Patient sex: M
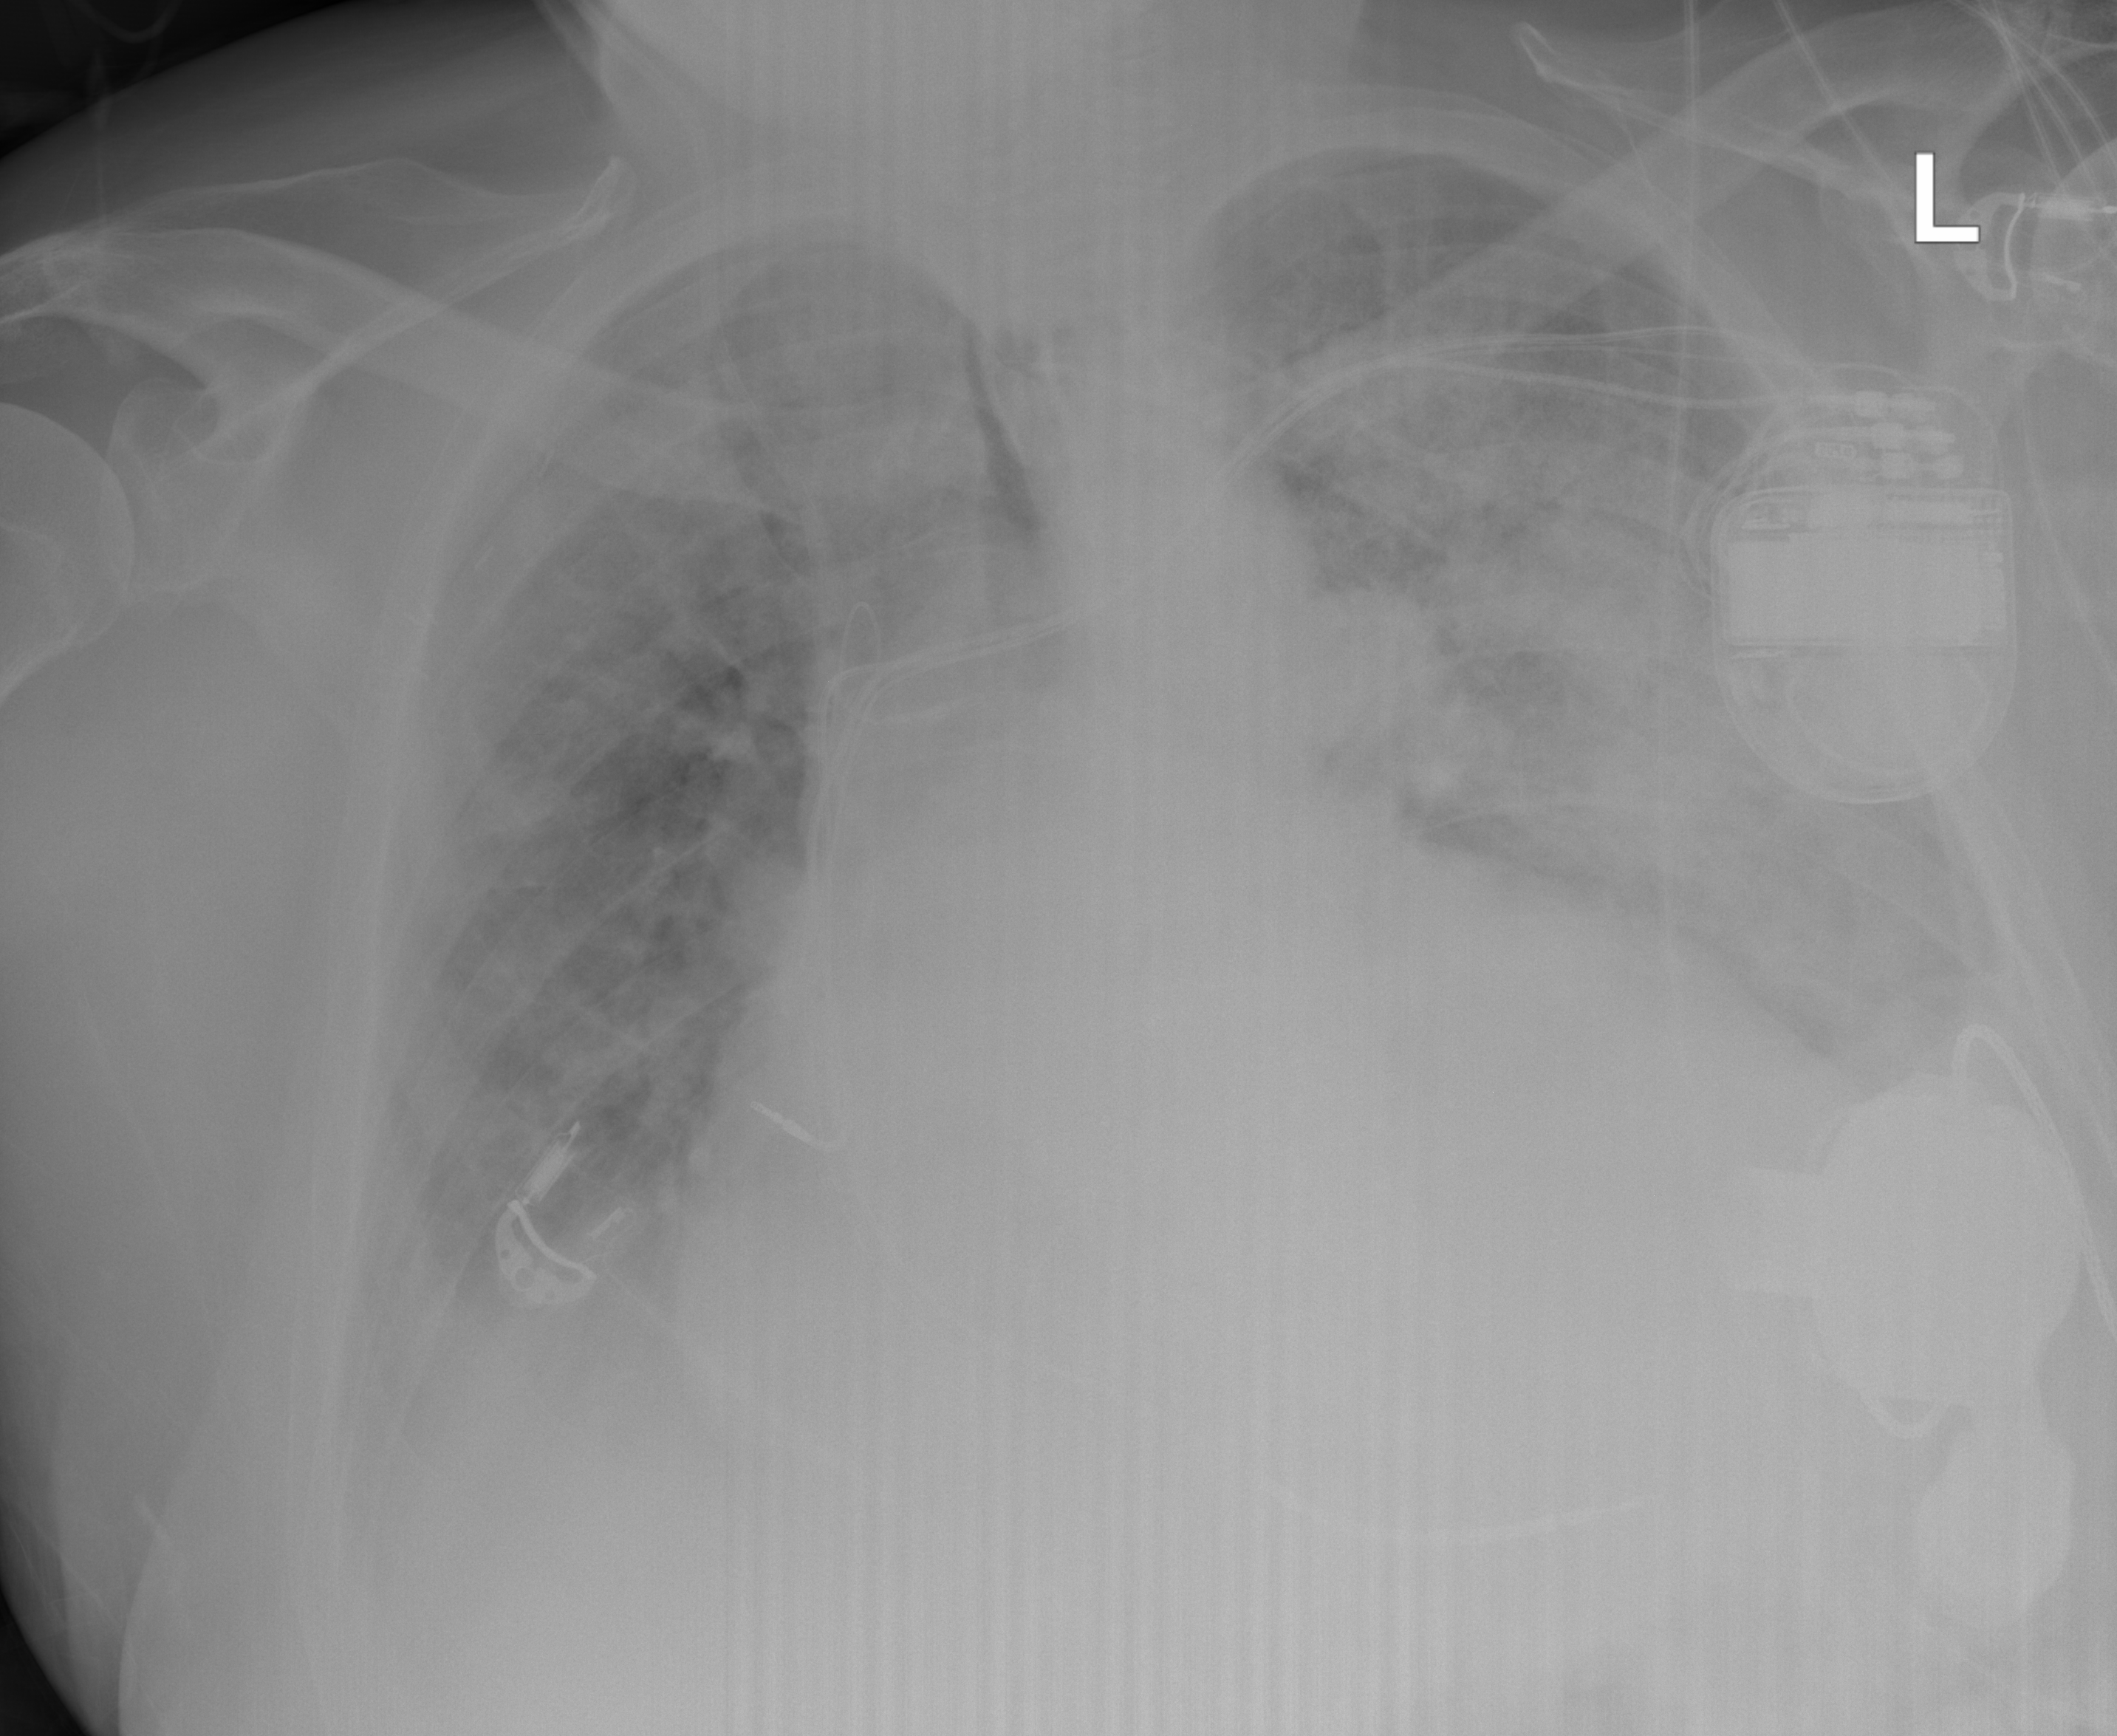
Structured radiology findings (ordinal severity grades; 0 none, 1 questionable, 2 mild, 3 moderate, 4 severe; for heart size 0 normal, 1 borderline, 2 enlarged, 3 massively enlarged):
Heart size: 3
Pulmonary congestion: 3
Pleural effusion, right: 2
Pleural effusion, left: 2
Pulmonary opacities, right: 2
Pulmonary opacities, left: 4
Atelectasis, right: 2
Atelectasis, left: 4